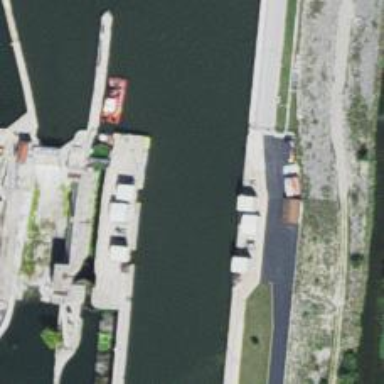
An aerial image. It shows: Lock gate on waterway.